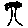
Label: tree